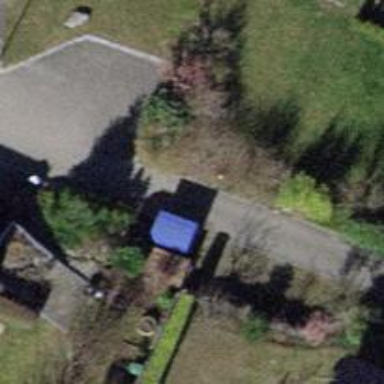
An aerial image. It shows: Bollard barrier.